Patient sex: F
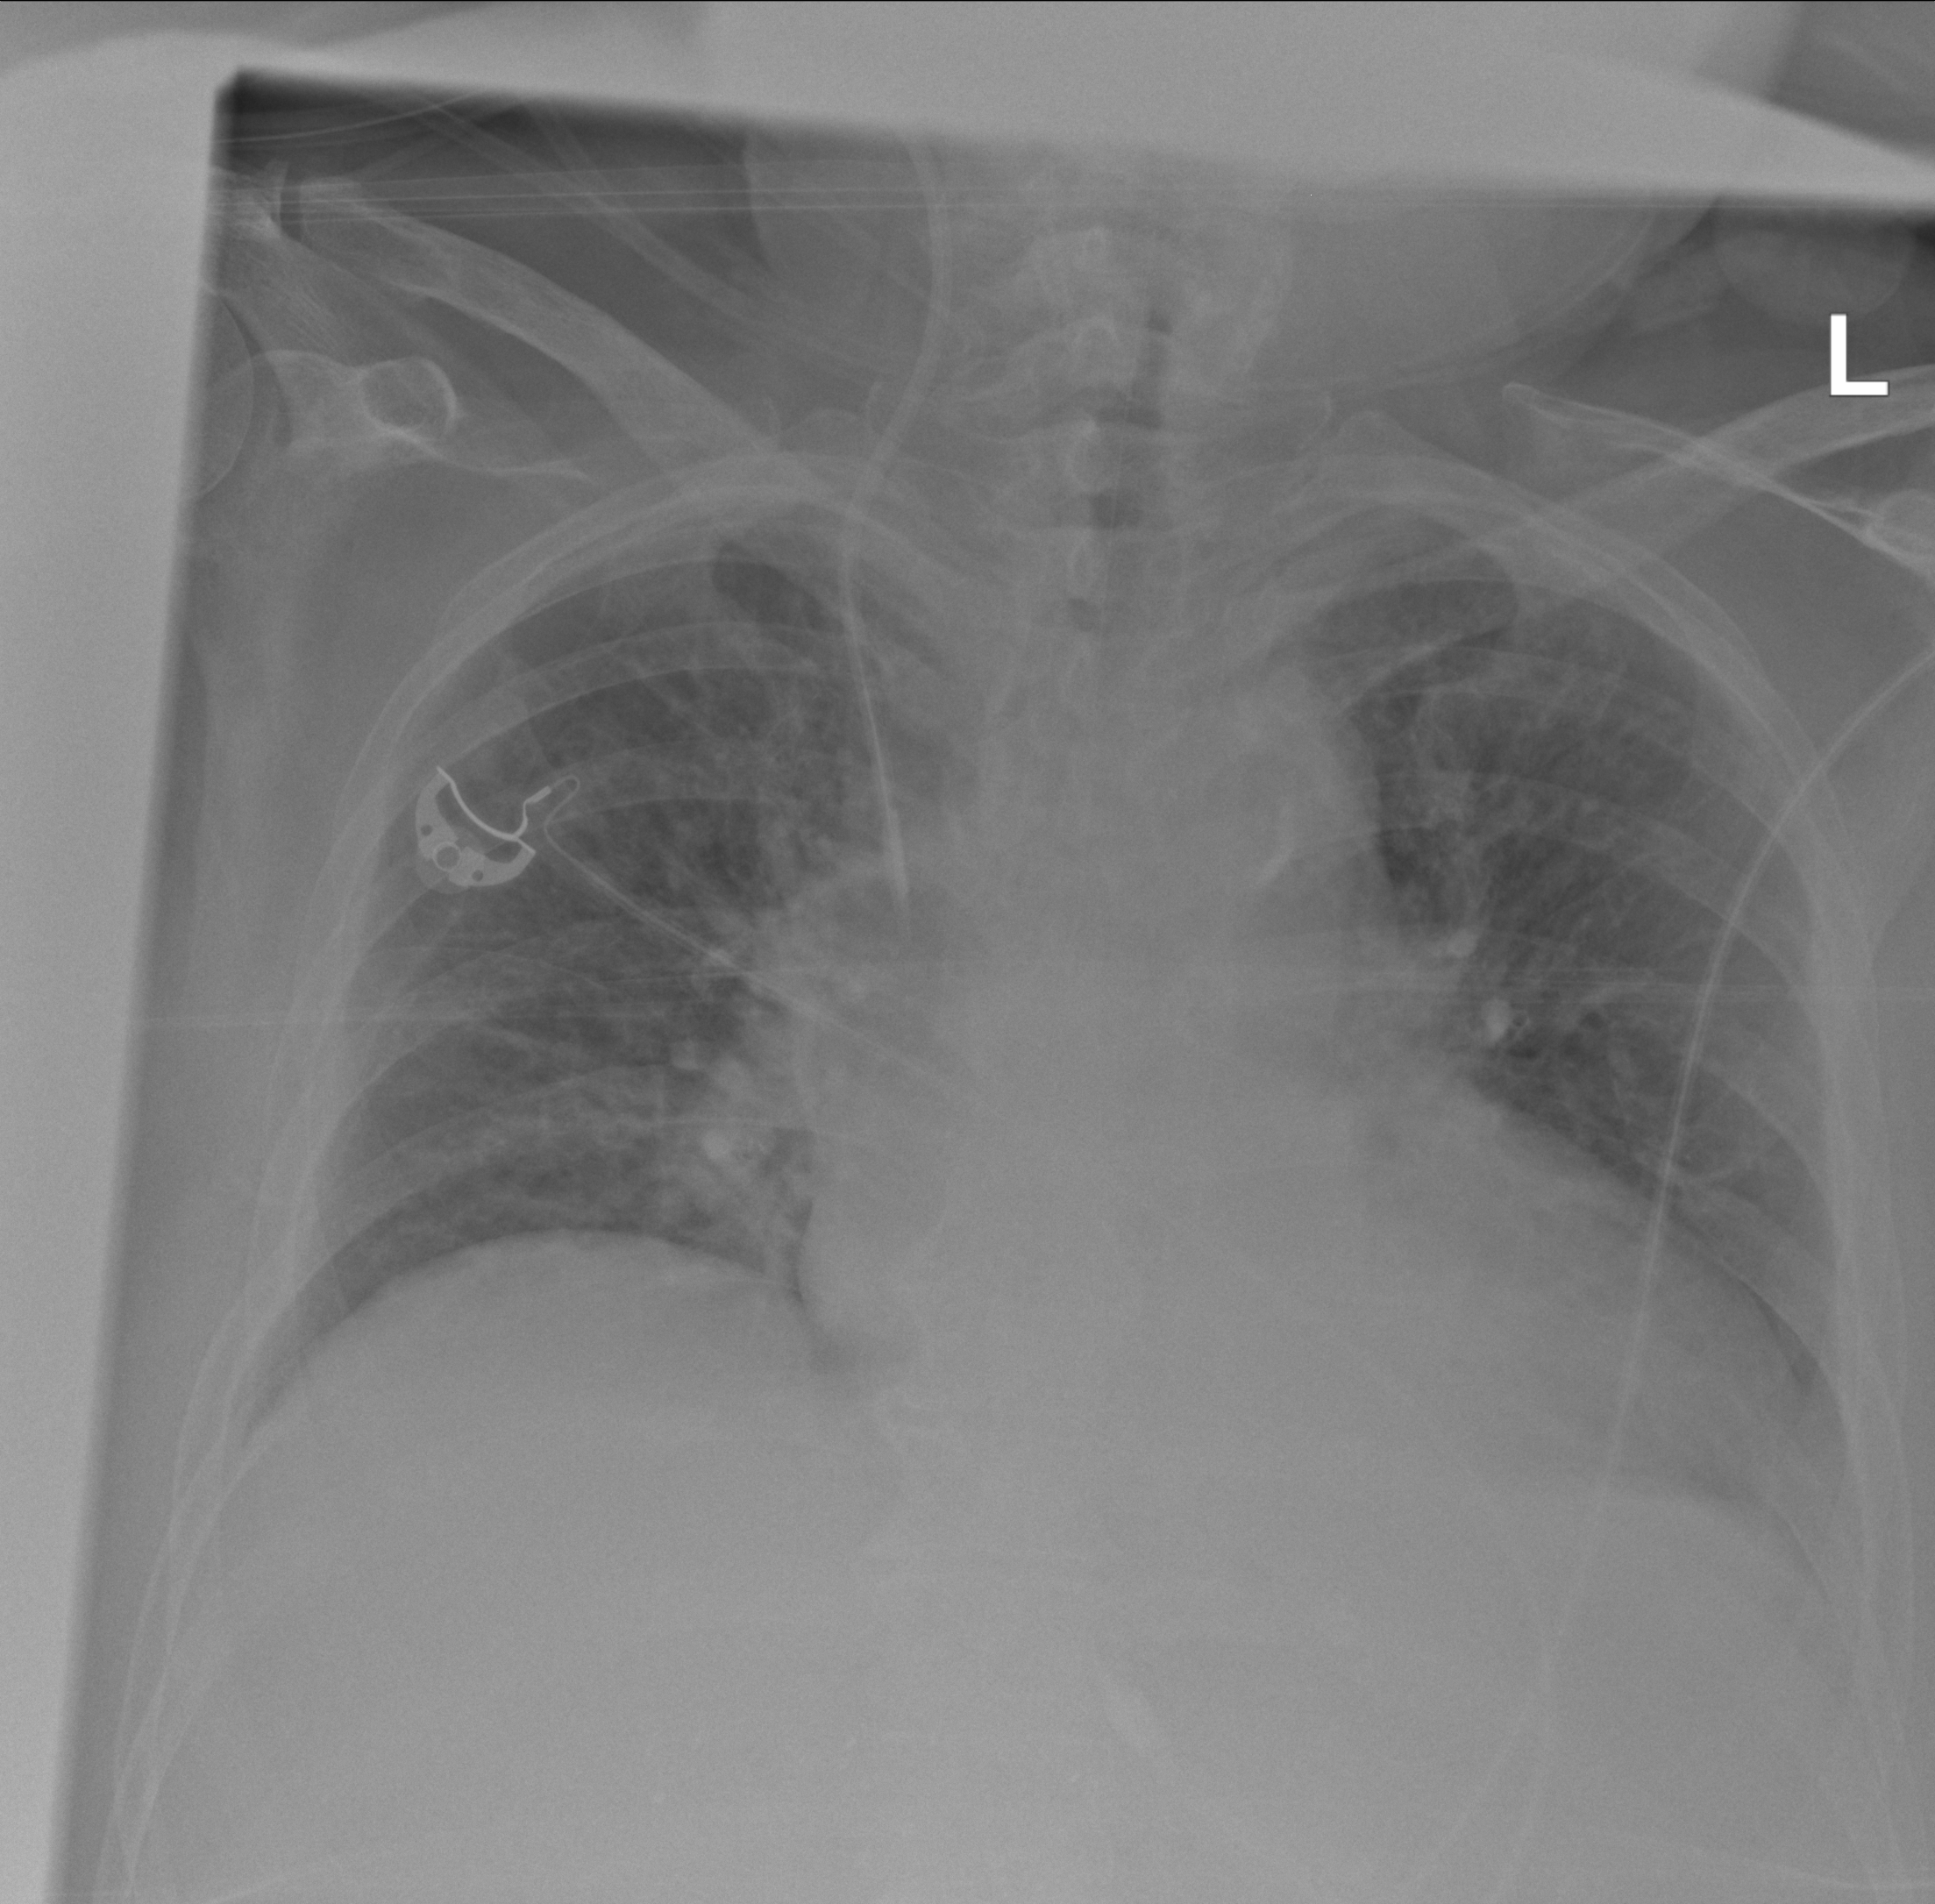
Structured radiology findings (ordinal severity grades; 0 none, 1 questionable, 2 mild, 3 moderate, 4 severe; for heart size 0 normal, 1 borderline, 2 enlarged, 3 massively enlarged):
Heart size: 2
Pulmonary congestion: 1
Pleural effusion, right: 0
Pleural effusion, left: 0
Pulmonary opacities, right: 0
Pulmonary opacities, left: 0
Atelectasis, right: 0
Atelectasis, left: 1